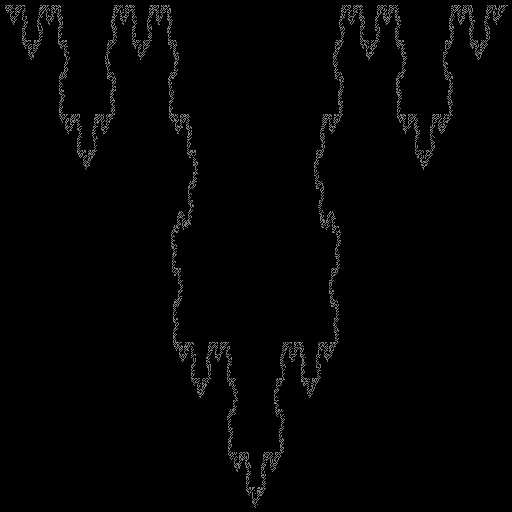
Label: koch_curve